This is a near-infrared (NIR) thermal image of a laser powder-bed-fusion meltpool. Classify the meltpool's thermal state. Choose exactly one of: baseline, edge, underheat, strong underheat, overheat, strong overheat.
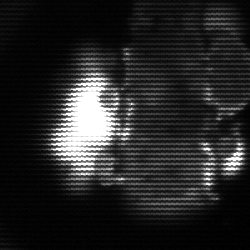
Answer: strong underheat